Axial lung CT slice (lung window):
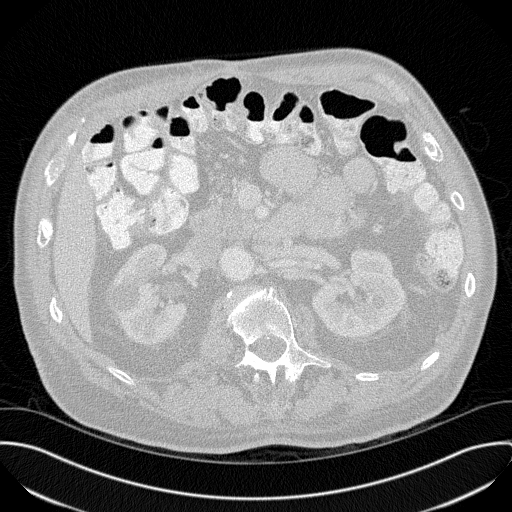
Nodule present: no